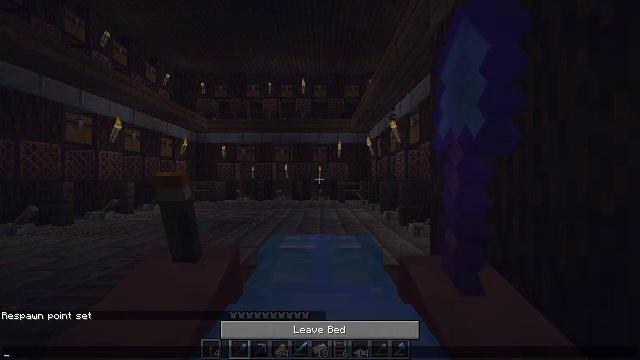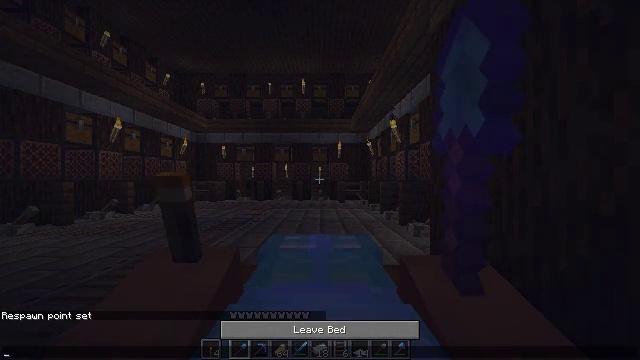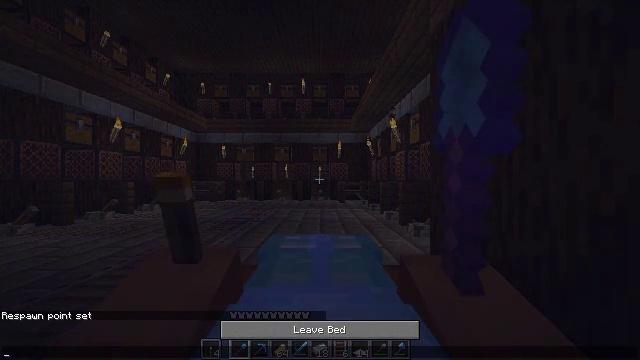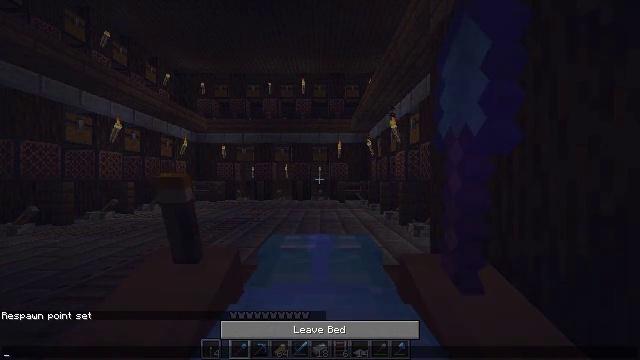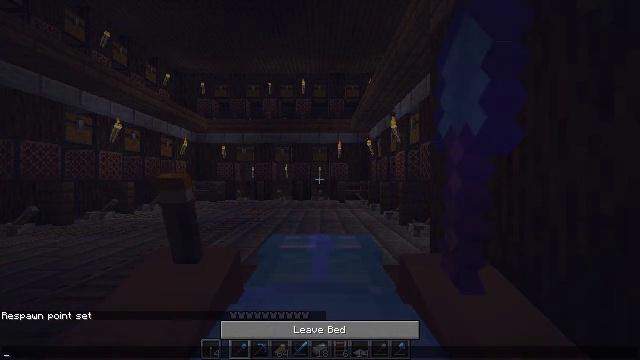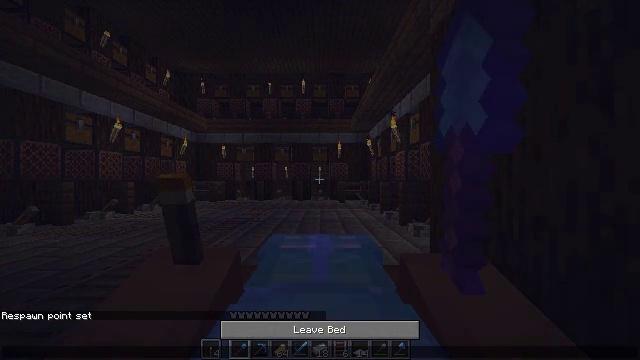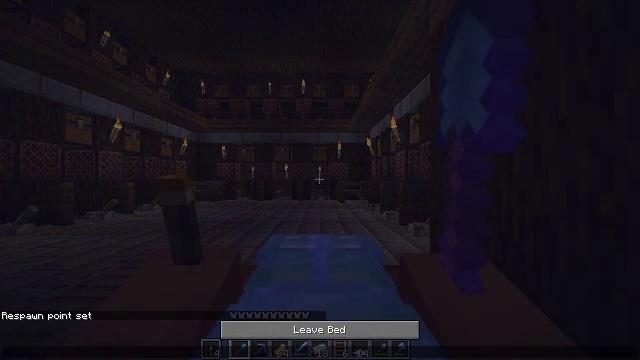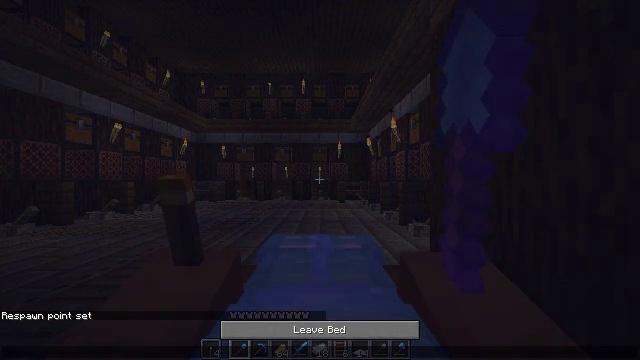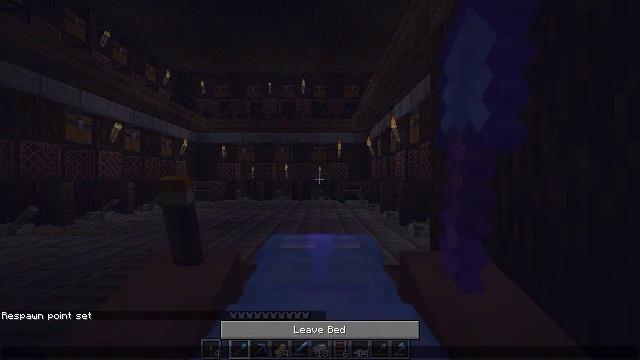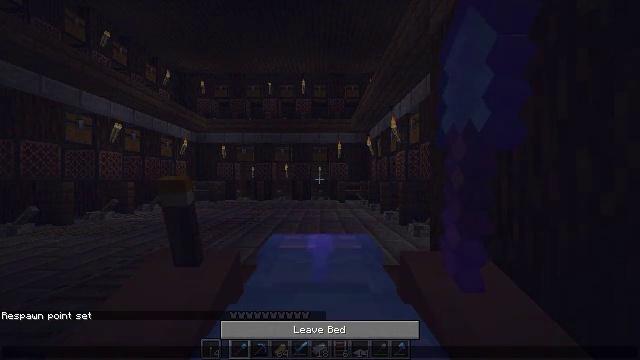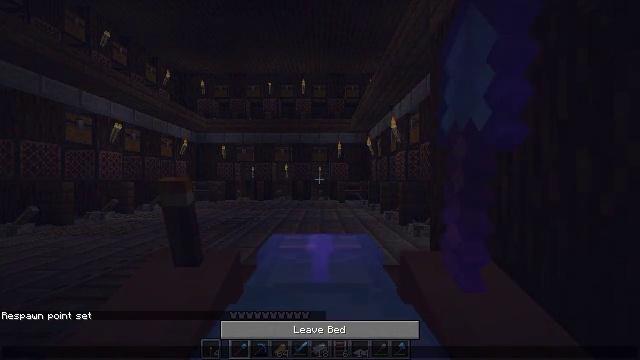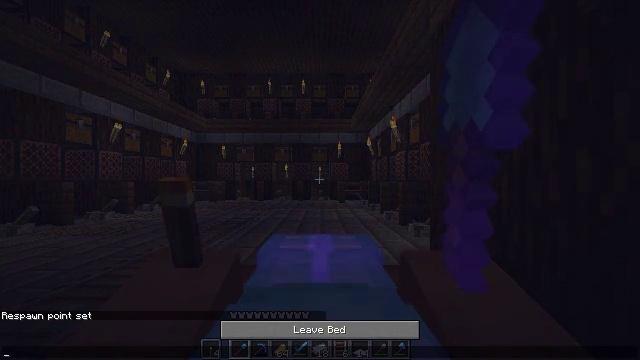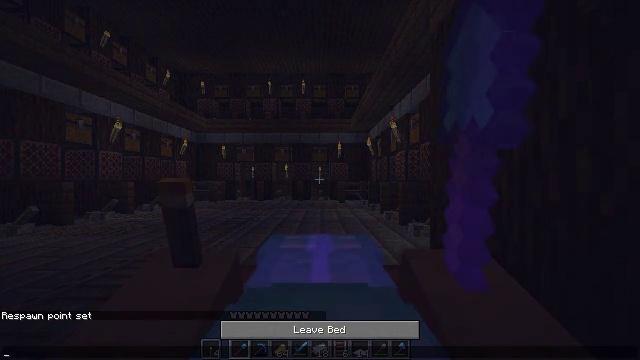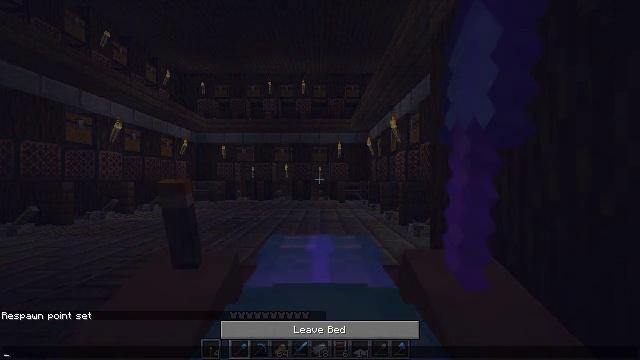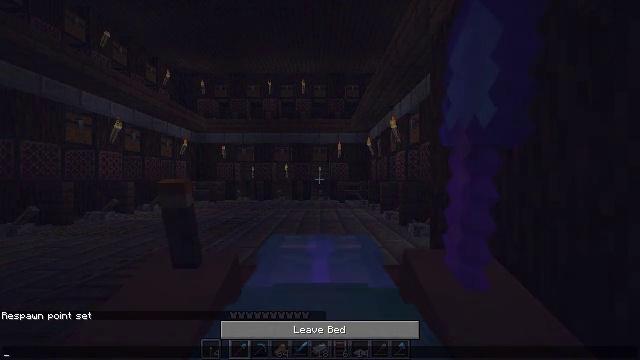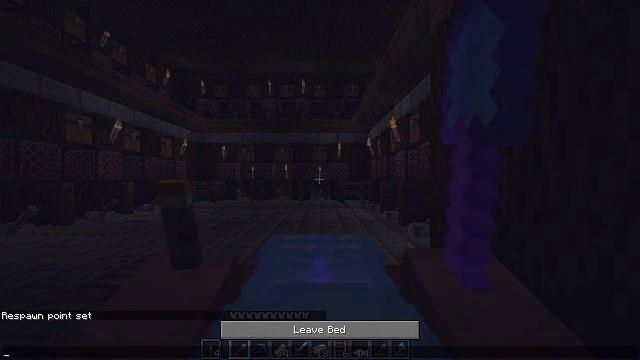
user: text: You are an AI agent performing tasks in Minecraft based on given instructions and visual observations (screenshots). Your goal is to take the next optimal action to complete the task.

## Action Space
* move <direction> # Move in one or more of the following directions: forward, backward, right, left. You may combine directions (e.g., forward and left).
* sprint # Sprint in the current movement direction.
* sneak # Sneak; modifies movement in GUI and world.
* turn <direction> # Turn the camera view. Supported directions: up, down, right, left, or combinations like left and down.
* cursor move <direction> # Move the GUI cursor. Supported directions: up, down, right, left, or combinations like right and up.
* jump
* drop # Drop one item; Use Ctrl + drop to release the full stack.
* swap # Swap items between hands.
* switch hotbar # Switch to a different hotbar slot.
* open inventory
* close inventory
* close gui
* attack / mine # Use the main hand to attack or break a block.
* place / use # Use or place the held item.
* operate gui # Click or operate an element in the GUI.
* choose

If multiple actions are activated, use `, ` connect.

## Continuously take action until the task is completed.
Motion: motion action
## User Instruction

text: Mine the brown bed to pick it up.
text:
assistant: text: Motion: no_op
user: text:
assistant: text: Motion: no_op
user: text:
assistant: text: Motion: no_op
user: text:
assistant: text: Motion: no_op
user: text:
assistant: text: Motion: no_op
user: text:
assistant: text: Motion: no_op
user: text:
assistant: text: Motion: no_op
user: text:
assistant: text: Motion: no_op
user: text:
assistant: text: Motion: no_op
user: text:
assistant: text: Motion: no_op
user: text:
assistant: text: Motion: no_op
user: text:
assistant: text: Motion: no_op
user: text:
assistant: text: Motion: no_op
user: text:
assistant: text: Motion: no_op
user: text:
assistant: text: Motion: no_op
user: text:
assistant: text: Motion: no_op
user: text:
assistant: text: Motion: no_op
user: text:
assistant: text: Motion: no_op
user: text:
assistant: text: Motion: no_op
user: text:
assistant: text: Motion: no_op
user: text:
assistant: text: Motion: no_op
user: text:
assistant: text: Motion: no_op
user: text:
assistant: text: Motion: no_op
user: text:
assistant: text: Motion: no_op
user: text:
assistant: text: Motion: no_op
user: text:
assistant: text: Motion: no_op
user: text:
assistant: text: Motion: no_op
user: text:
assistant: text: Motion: no_op
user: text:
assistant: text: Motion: no_op
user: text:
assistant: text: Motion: no_op